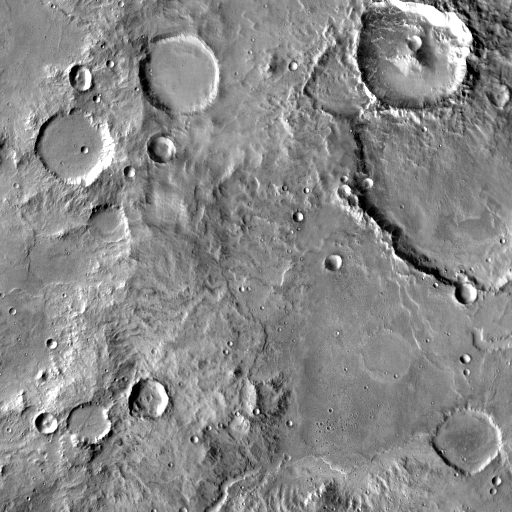
Crater classes present: Background, Other, Layered, Buried